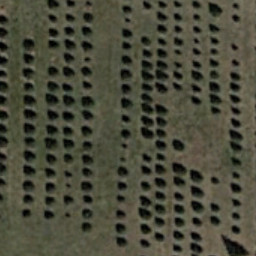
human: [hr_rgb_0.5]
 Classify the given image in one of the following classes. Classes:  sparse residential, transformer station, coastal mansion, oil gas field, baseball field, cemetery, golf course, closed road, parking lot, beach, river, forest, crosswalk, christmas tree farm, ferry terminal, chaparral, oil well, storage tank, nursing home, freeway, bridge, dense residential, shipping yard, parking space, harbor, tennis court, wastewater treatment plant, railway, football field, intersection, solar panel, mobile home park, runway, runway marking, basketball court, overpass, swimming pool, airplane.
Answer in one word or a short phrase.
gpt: christmas tree farm